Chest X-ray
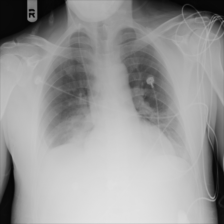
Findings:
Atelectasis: positive
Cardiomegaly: negative
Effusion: negative
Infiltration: negative
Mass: negative
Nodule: negative
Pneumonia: negative
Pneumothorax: positive
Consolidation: positive
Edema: negative
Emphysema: negative
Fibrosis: negative
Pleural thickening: negative
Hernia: negative